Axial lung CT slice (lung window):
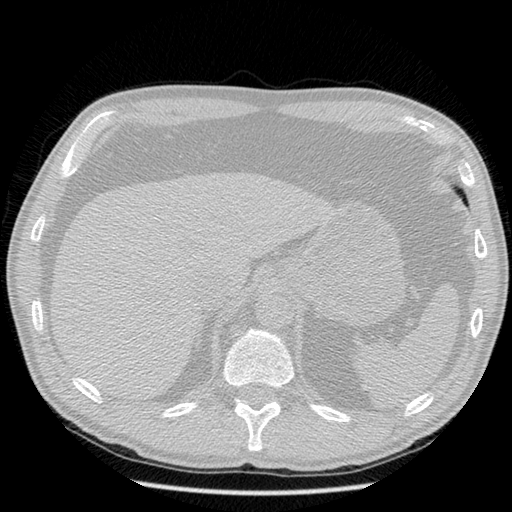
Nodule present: no